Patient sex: M
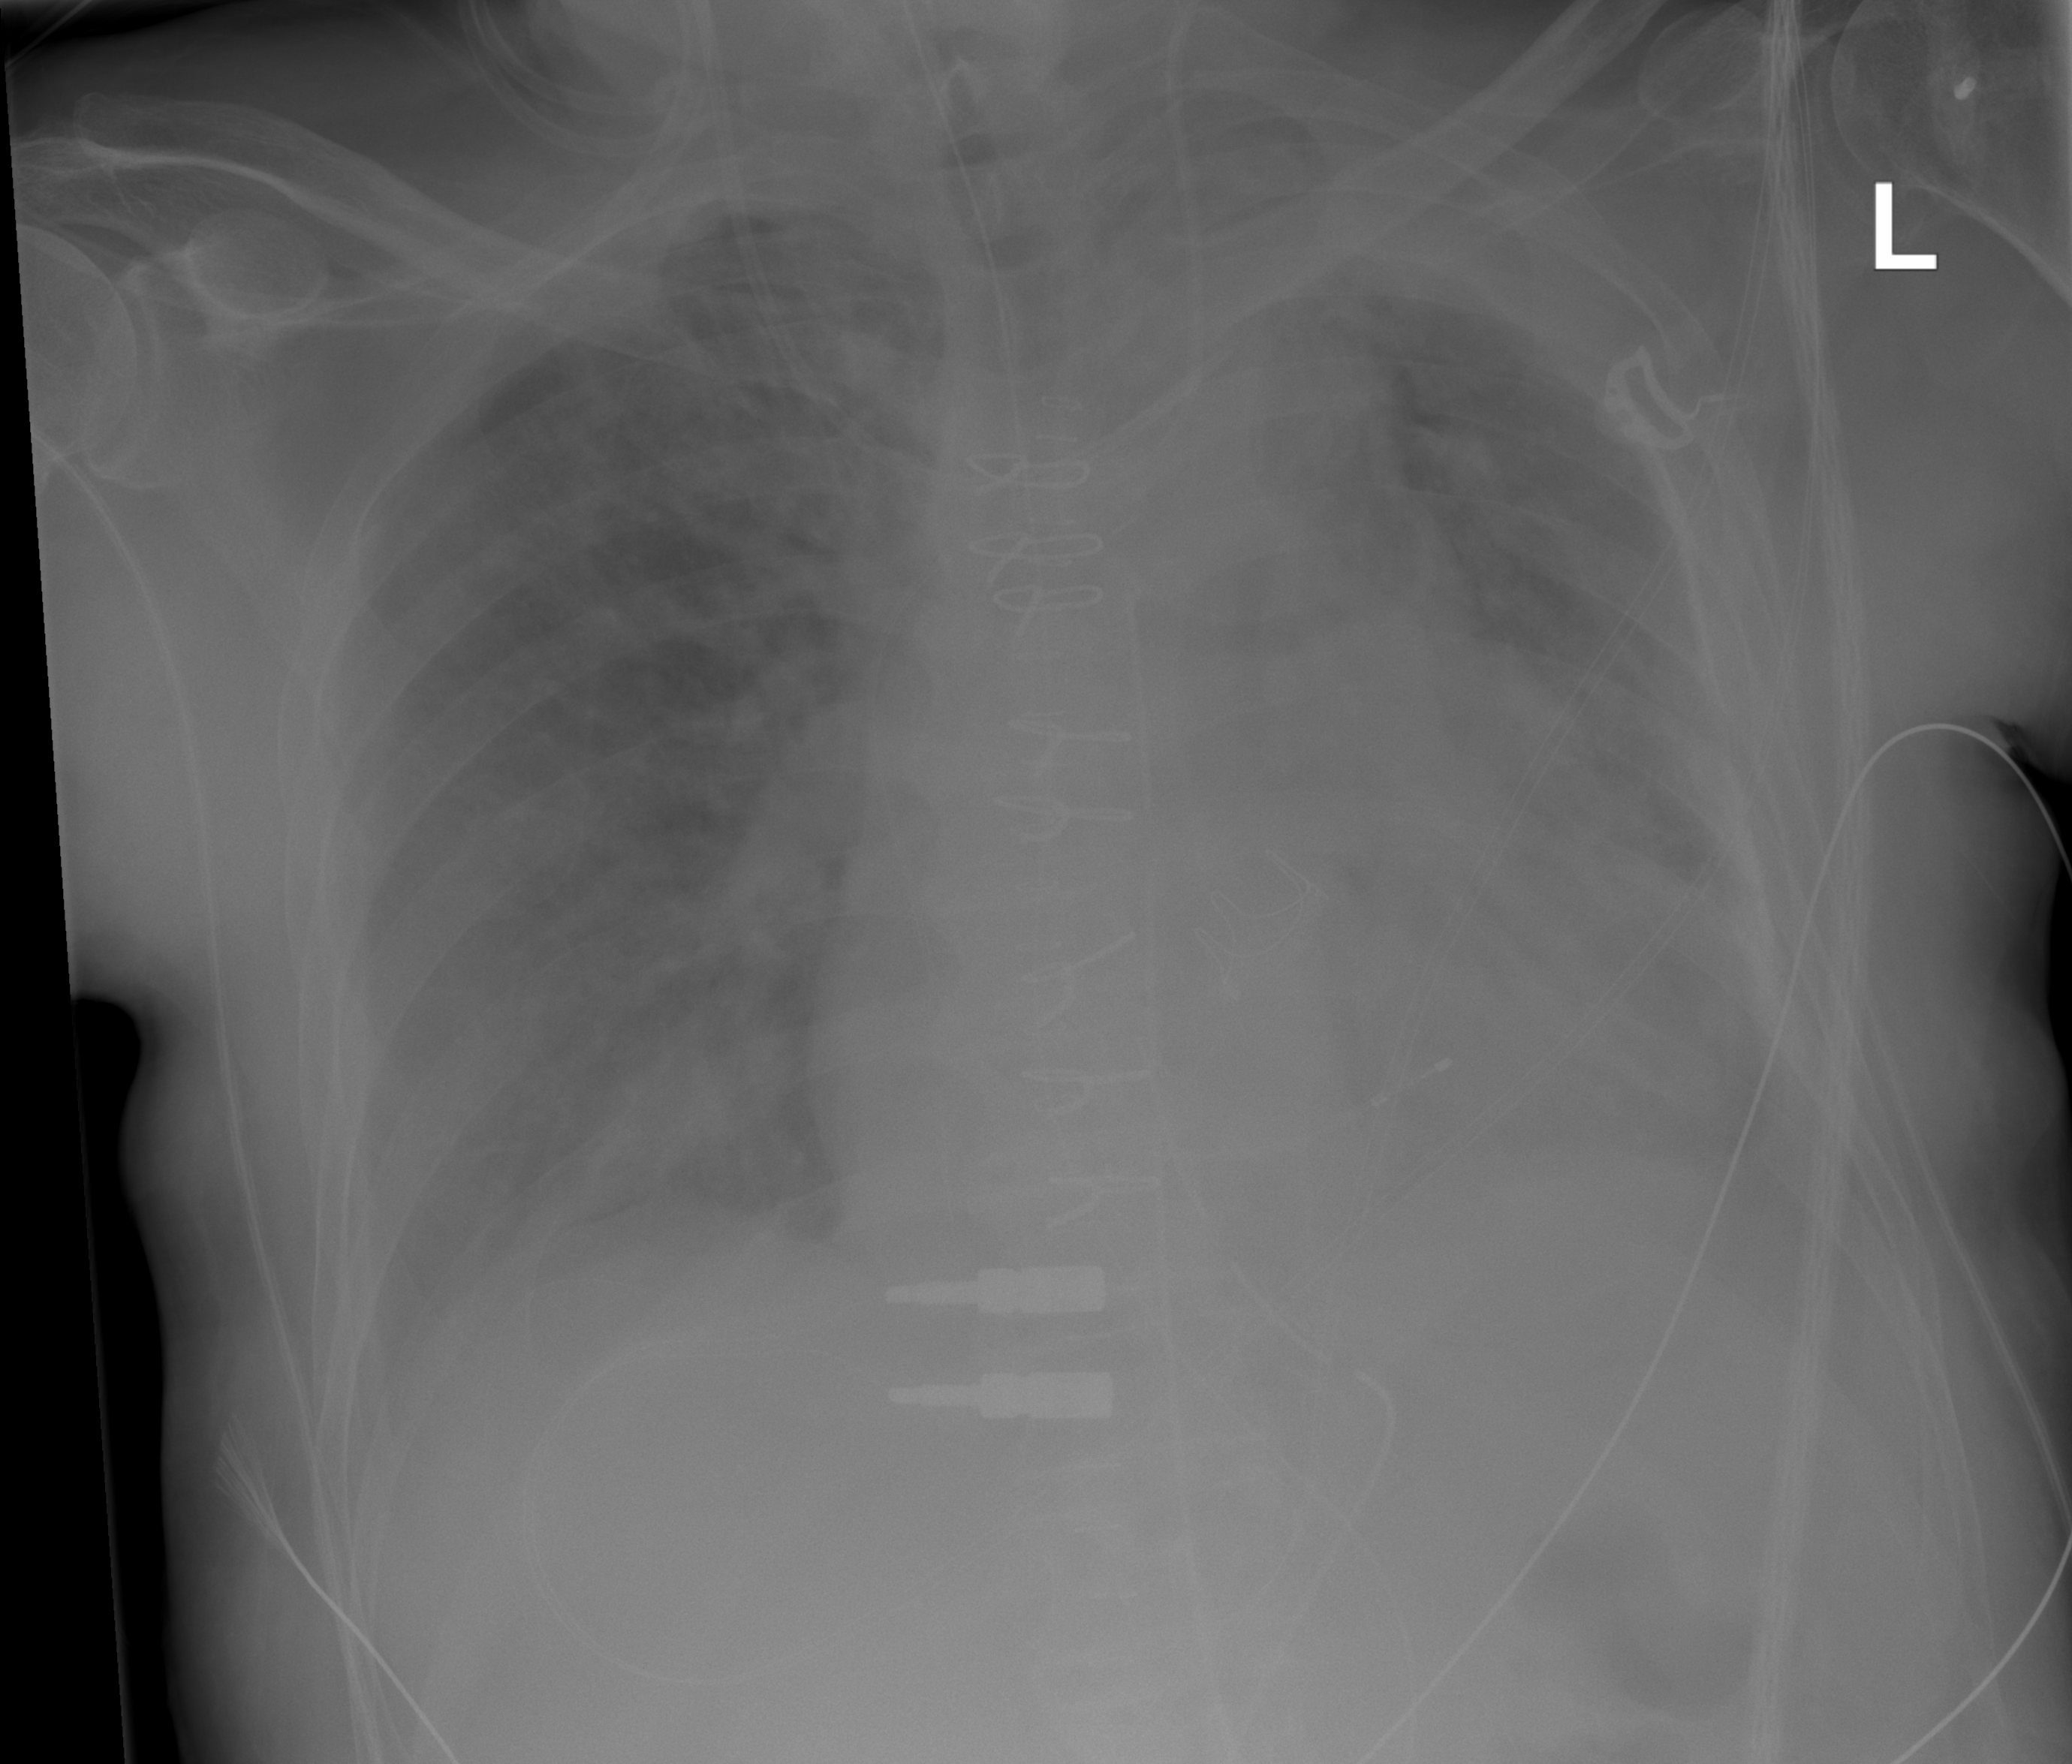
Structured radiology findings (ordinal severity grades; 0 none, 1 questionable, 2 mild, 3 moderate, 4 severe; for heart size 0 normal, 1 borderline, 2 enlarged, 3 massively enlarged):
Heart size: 2
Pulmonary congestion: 2
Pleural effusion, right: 0
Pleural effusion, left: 2
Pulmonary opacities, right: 2
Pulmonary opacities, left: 2
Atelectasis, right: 0
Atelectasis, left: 2